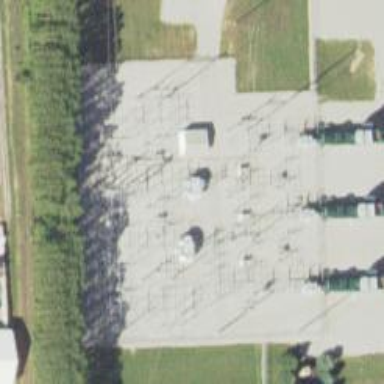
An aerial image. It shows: Switch for power supply.